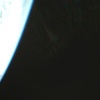
Label: space